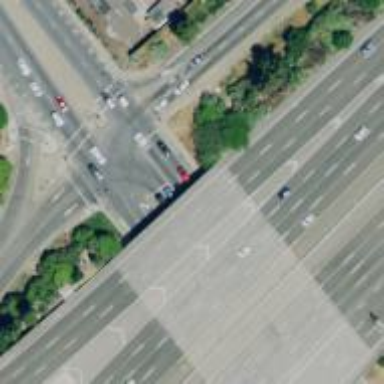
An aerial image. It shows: Solid stop line on the road.